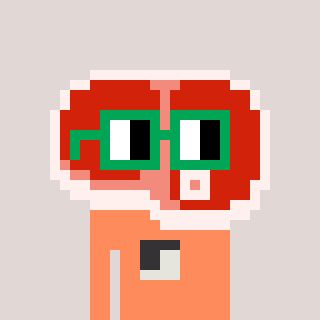
a pixel art character with square green glasses, a steak-shaped head and a peachy-colored body on a warm background